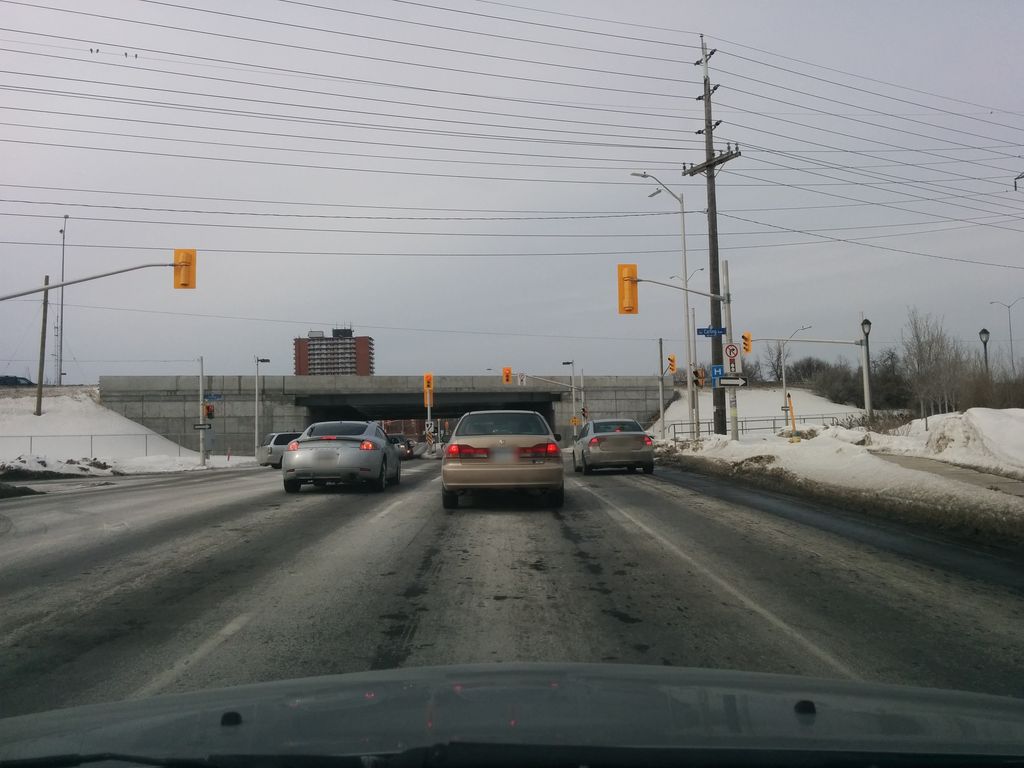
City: ottawa-gatineau